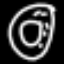
Label: donut